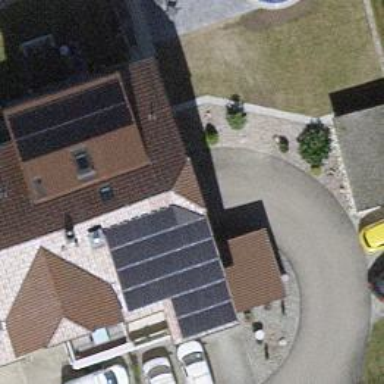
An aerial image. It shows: Solar photovoltaic panel generator.